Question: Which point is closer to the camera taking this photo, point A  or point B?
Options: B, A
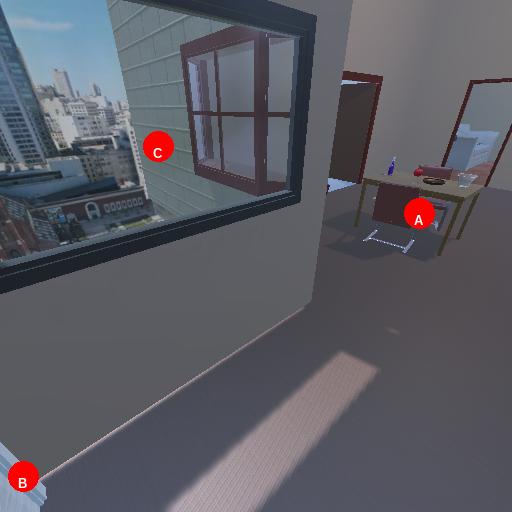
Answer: B